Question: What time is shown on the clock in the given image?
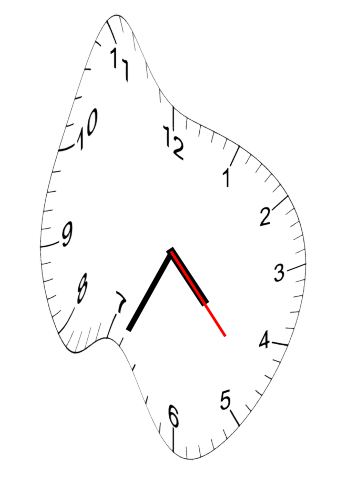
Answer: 04:34:23